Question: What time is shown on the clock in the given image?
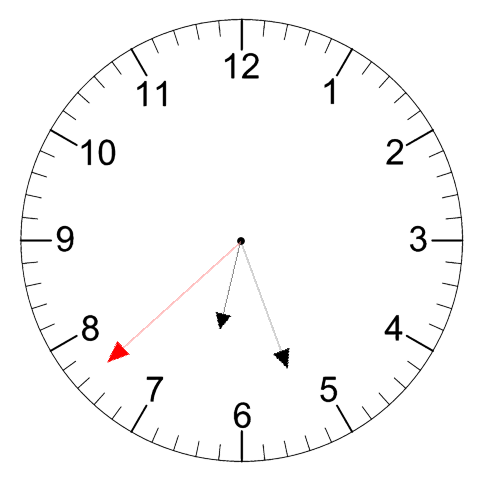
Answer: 06:26:38